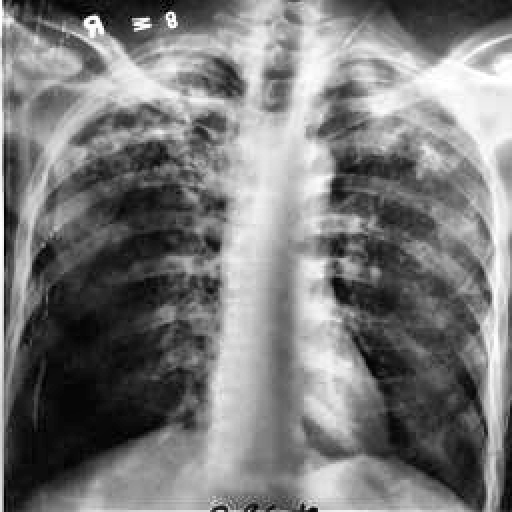
Finding: TUBERCULOSIS